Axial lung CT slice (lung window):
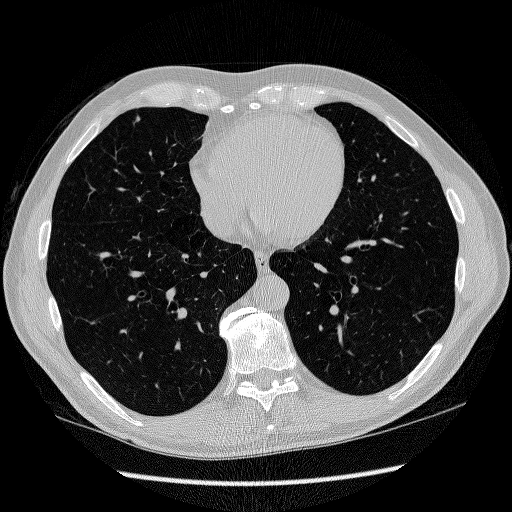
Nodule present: no